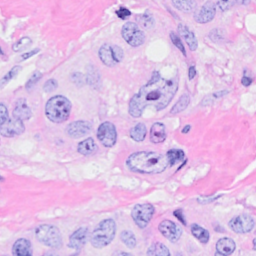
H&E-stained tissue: Breast